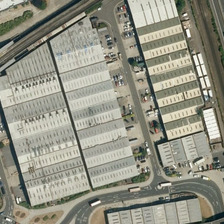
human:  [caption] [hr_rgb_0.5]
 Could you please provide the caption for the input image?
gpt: several large buildings are near a road in a industrial area .

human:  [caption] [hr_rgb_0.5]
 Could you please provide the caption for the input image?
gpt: several large buildings are near a road in a industrial area .

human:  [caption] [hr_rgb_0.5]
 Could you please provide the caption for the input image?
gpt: several large buildings are near a road in a industrial area .

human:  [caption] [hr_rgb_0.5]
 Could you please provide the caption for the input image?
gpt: several large buildings are near a road in a industrial area .

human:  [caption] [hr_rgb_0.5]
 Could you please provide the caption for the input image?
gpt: several large buildings are near a road in a industrial area .